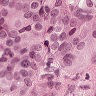
Metastatic tissue present: yes